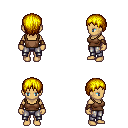
a pixel art fantasy rpg character, female body template, human, tanned skin, brown pirate shirt, metal pants, blonde plain hairstyle, leather bracers, four views (front, back, left, right), 2x2 character sprite sheet, small pixel art, hard edges, no anti-aliasing